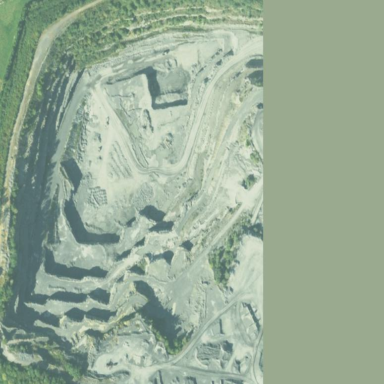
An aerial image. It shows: Quarry area.